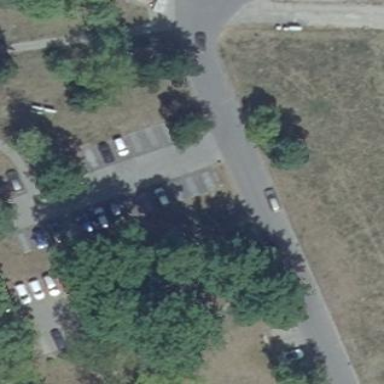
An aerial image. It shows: Parking area with grass paver surface.